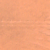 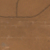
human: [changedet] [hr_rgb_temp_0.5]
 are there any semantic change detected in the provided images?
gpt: A road was built in the desert.